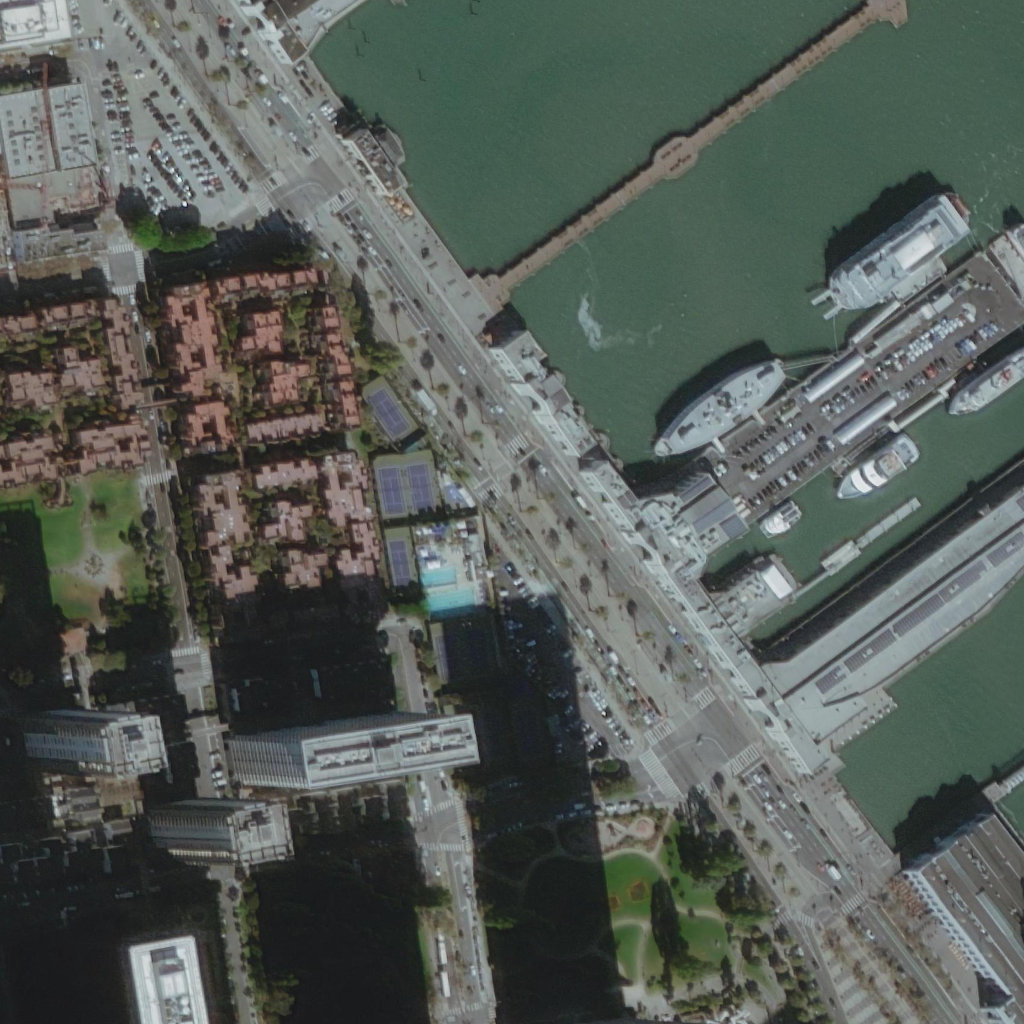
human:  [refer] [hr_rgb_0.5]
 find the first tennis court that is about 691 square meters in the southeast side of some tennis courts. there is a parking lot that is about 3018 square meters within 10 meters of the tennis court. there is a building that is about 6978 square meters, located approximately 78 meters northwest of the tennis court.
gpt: <box>[[49, 67, 54, 75, 0]]</box>